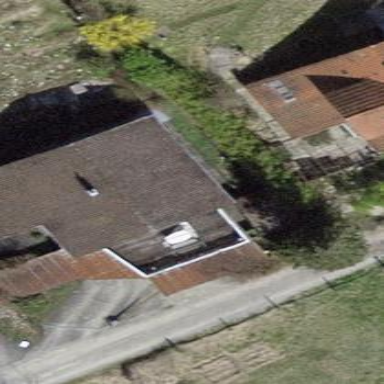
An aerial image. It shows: Building with tiled roof.